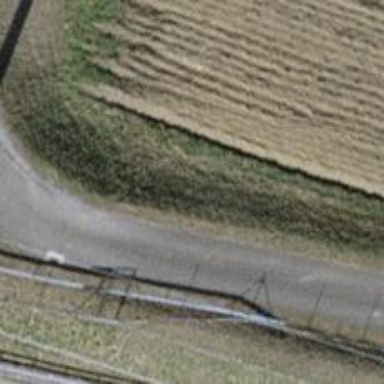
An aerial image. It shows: Compacted grade3 track suitable for agricultural vehicles.